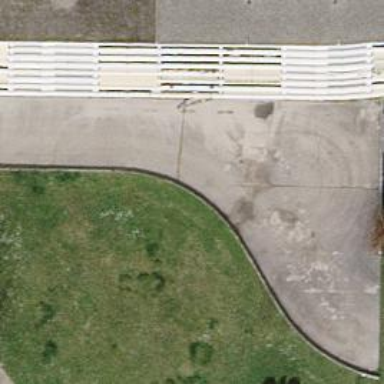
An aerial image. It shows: Parking entrance.